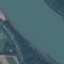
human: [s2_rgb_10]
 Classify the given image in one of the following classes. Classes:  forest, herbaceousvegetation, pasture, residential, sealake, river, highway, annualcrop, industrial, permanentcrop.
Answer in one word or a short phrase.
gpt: River